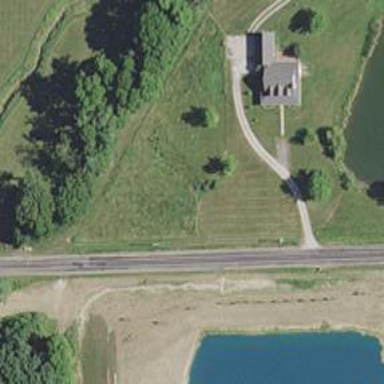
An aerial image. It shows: Driveway.